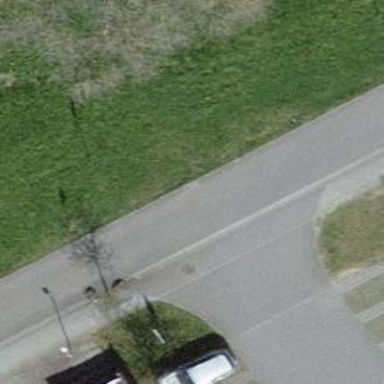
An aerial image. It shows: Sidewalk.